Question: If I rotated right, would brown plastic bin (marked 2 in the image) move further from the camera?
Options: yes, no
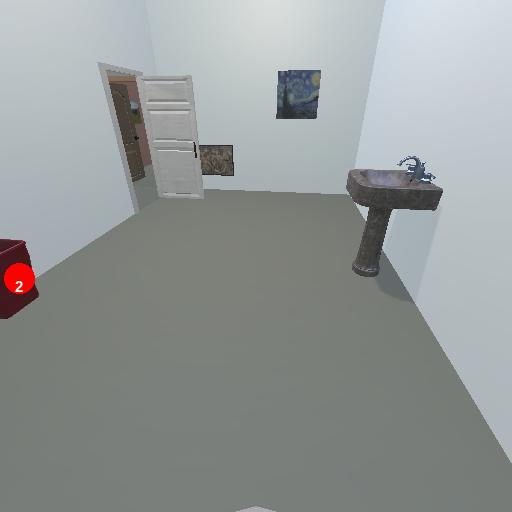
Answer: yes